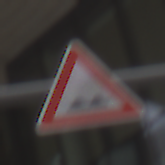
Verkehrszeichen: UnebeneFahrbahn
Umgebung: Outdoor, Urban
Tageszeit: Midday
Wetter: Overcast
Licht: Natural
Jahreszeit: NotSpecified
Kontrast: LowContrast